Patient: sex M, age 57
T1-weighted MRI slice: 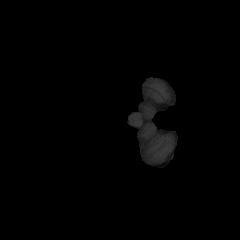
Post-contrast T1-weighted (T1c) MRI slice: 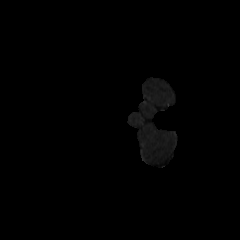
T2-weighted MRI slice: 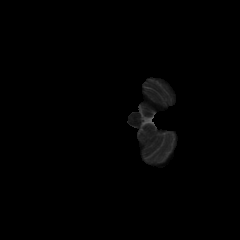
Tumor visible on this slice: no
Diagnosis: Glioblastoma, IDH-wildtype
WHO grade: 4